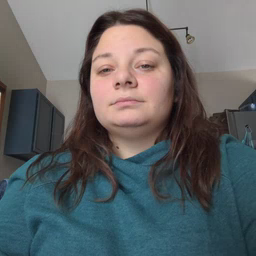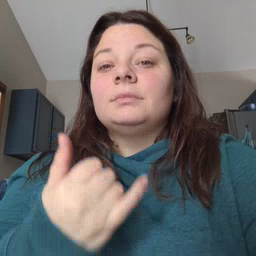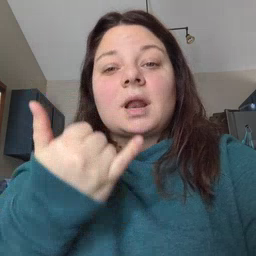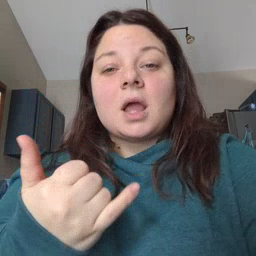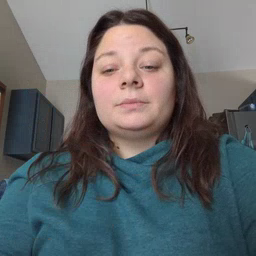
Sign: now